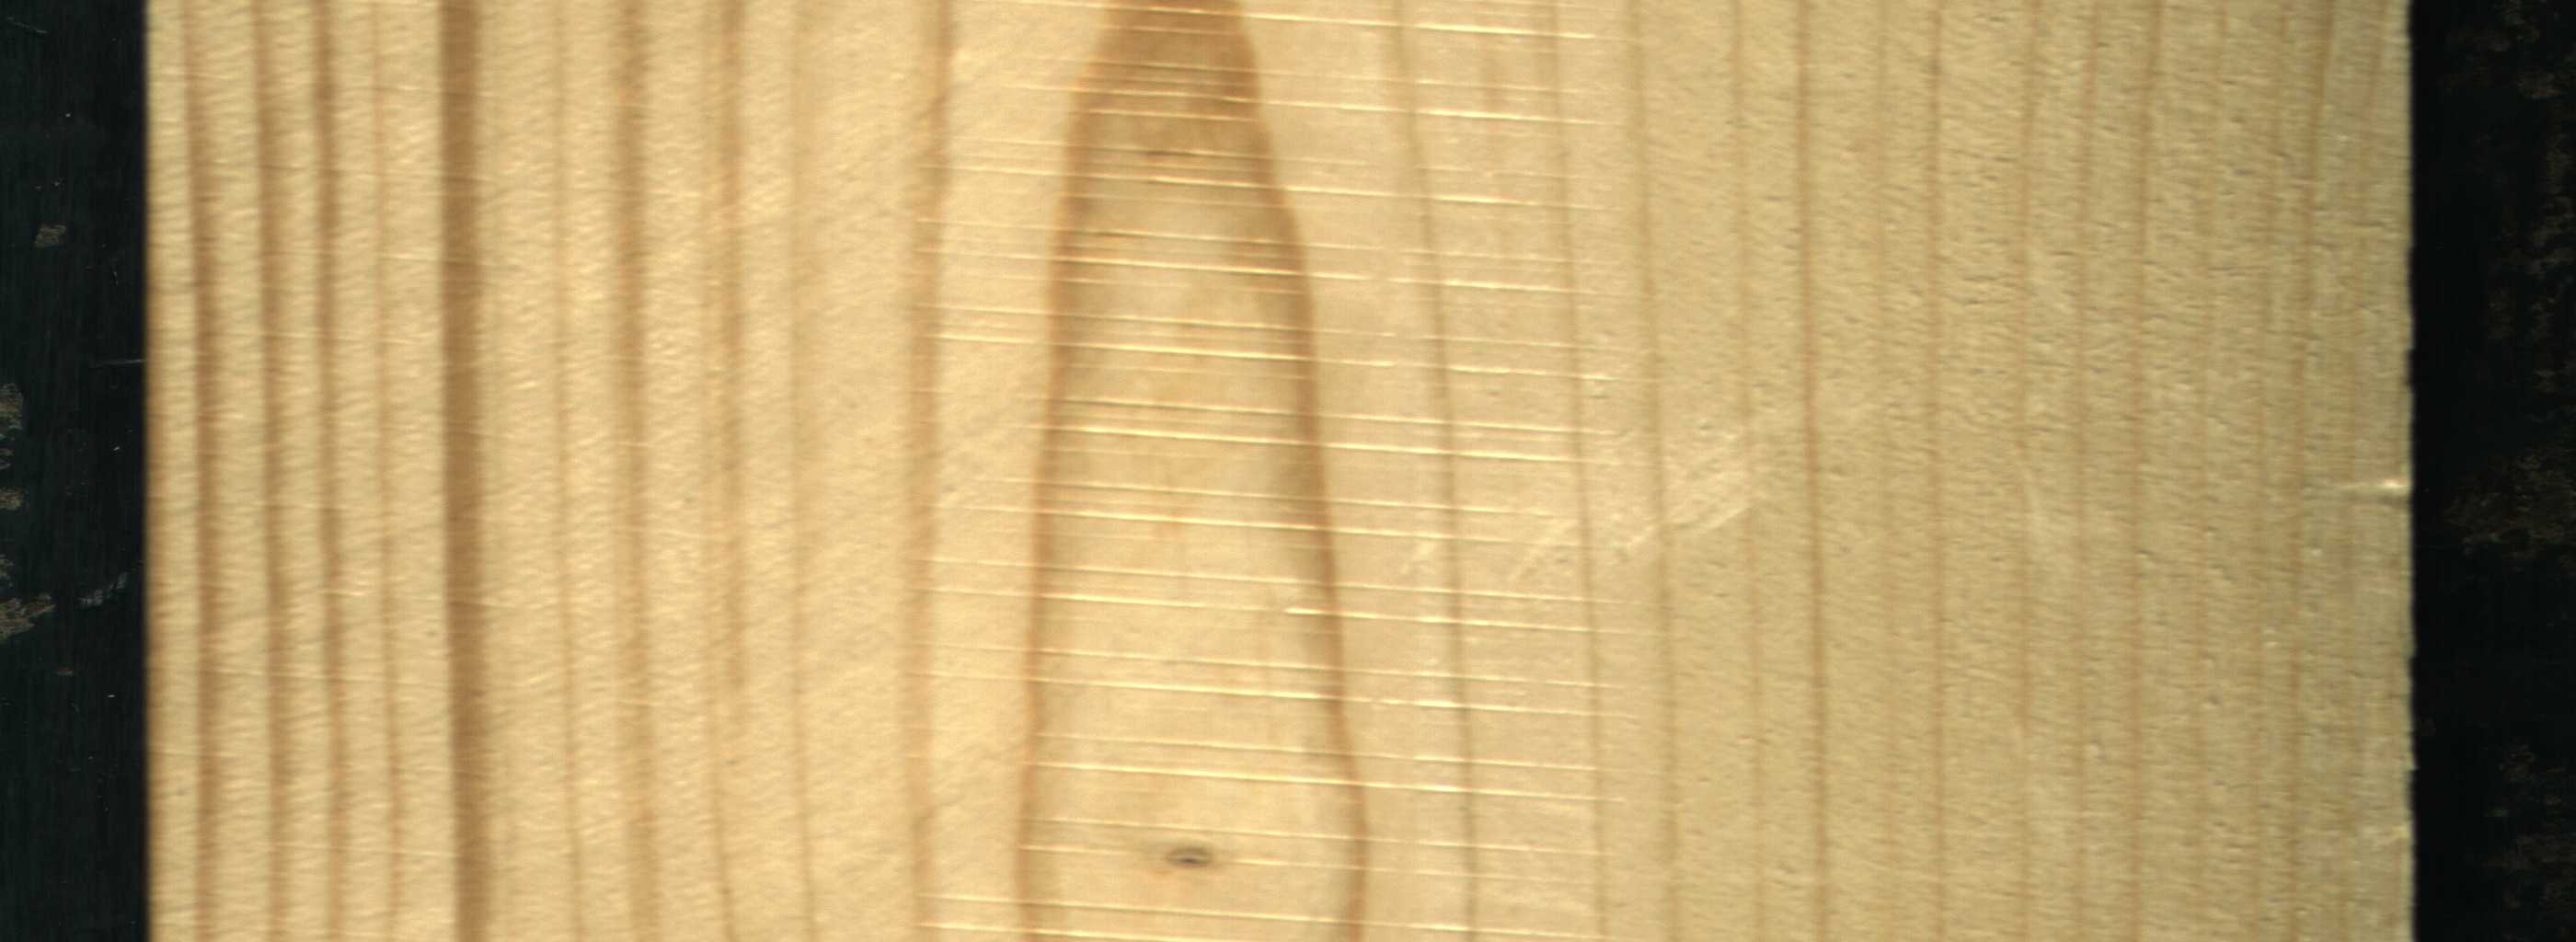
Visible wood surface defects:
Quartzity
Live_Knot